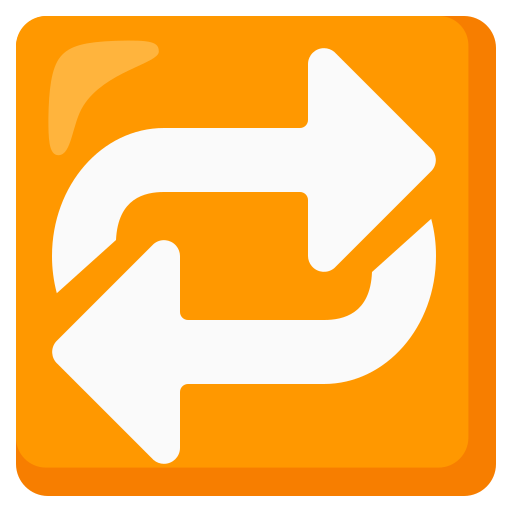
Emoji: 🔁